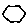
Label: hexagon